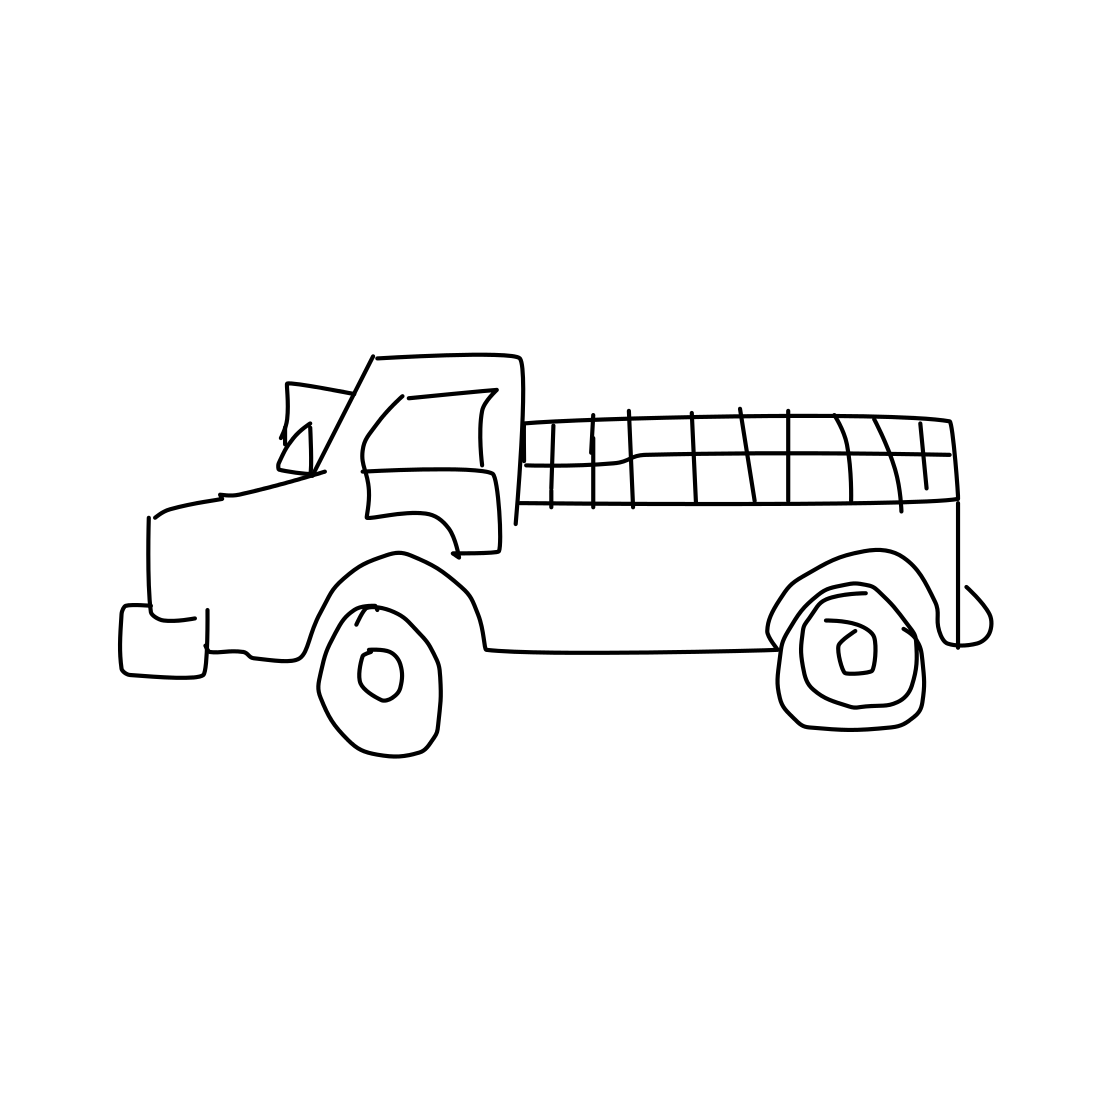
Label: pickup truck